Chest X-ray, AP view. Patient: 59 years old, sex F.
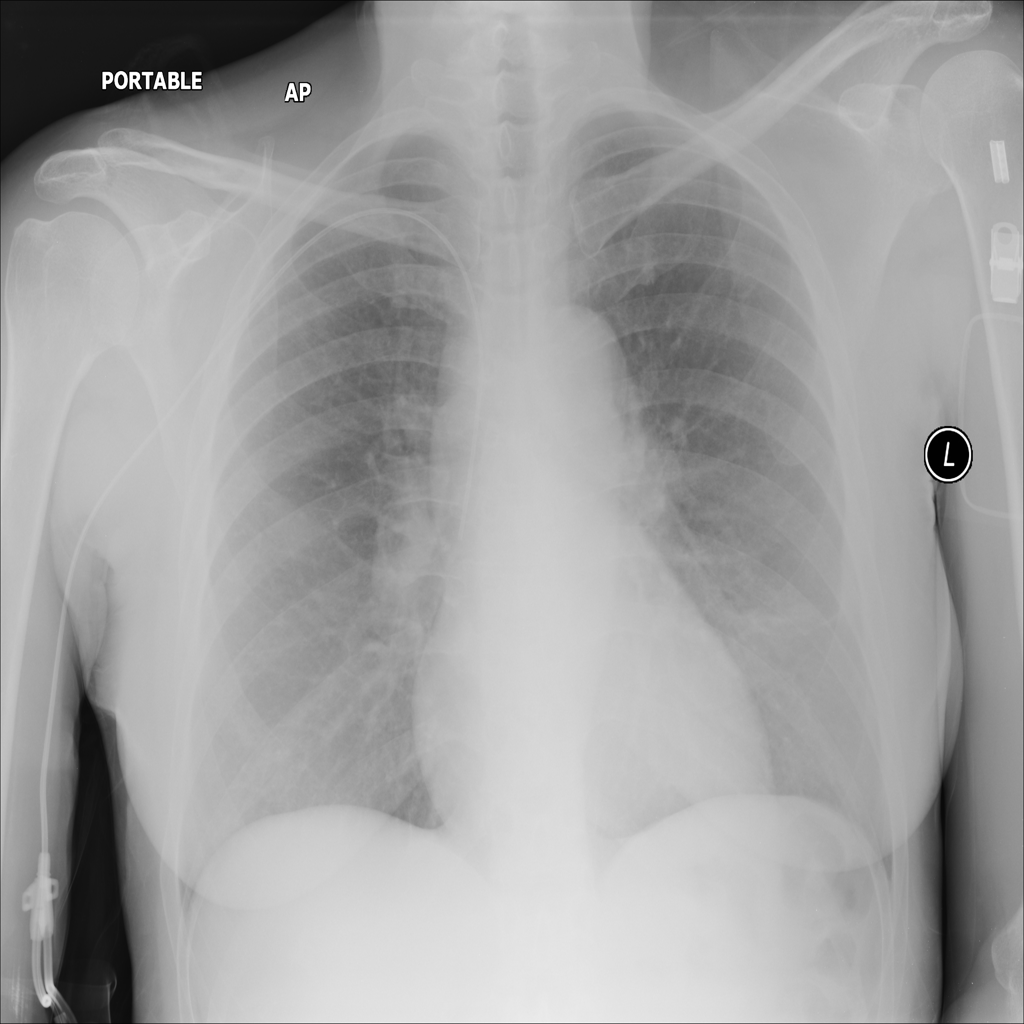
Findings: No Finding